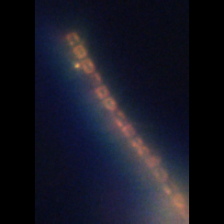
Taxon: Chaetoceros
Group: Diatoms